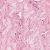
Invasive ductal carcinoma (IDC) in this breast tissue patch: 0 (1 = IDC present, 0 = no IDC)